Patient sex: M
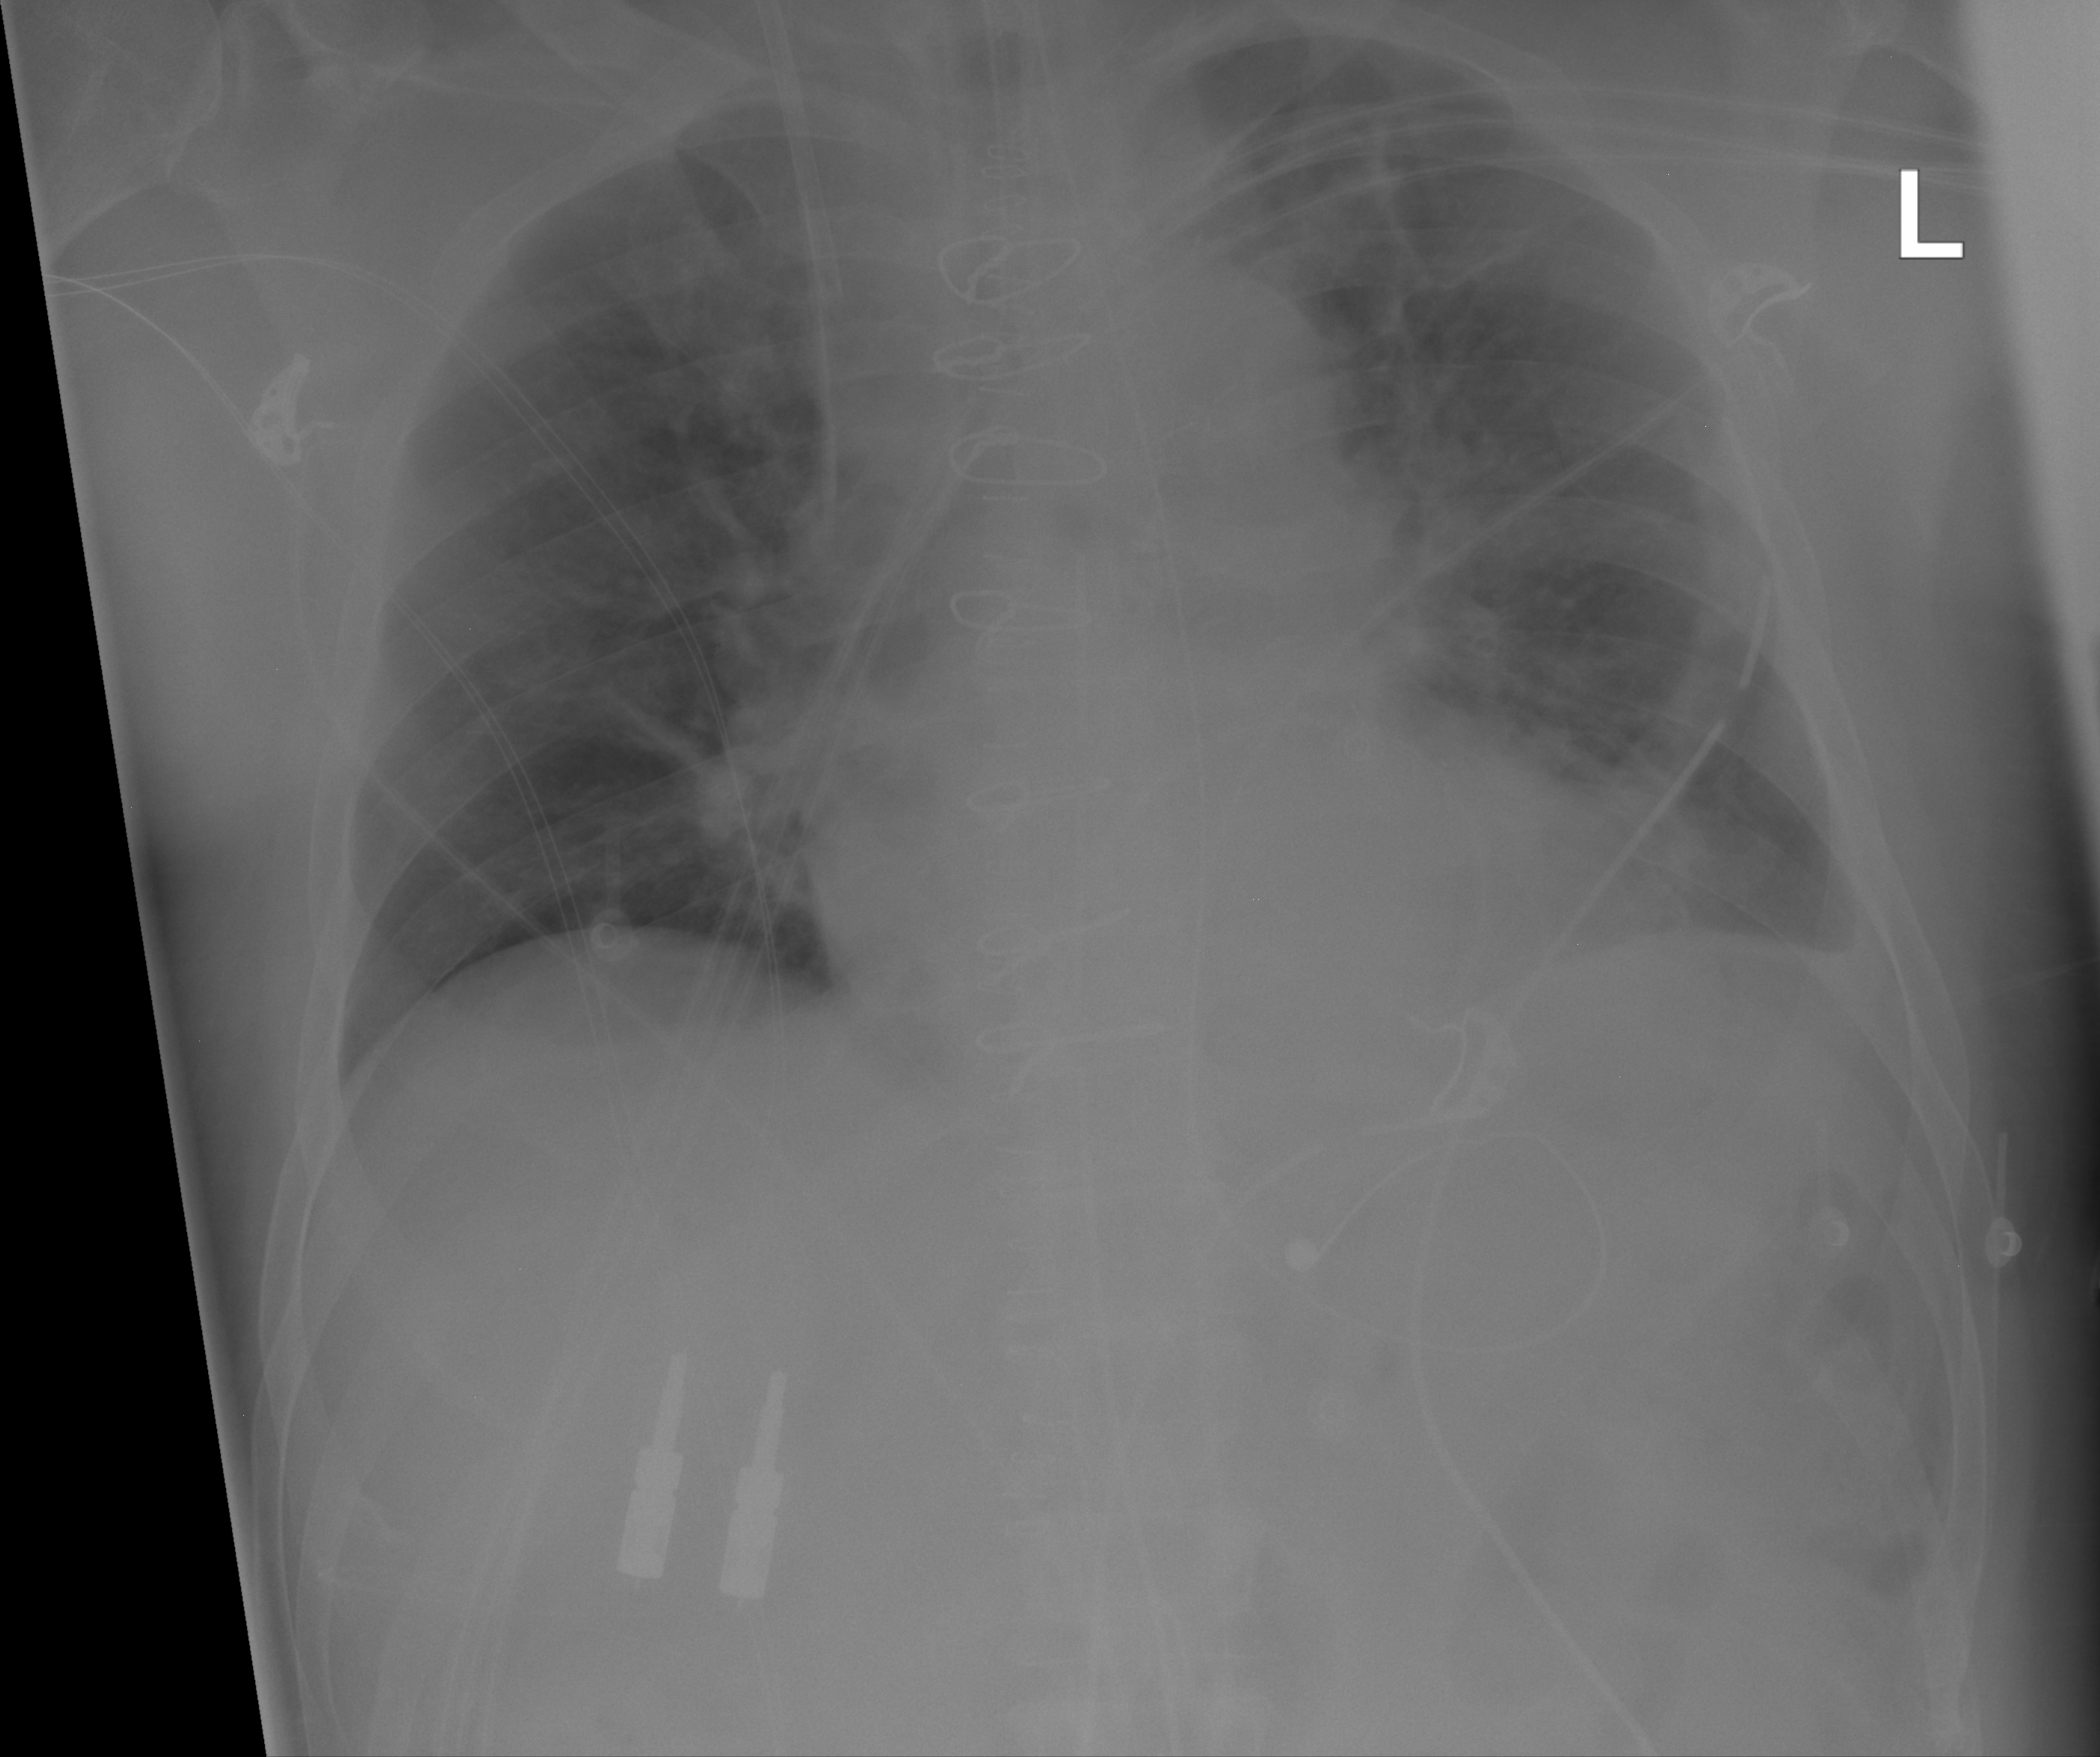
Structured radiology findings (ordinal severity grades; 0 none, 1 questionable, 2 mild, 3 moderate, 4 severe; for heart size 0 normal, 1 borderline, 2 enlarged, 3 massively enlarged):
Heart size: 2
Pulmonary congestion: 2
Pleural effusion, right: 0
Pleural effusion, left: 2
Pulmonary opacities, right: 1
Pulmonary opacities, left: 2
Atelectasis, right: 0
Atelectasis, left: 2